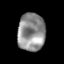
Tissue: prostate
Cell type: T cells
Senescence score: 0.3432
Nuclear area (px): 1016
Mean DAPI intensity: 143.963